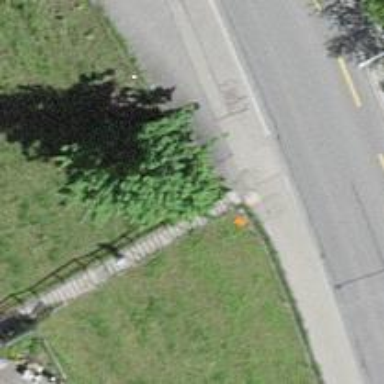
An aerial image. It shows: Orange aerial marker.